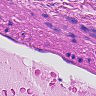
Metastatic tissue present: no